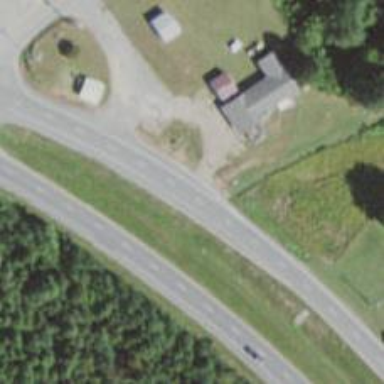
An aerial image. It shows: Primary highway.